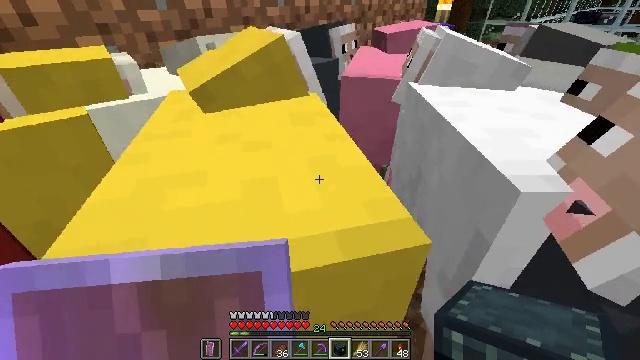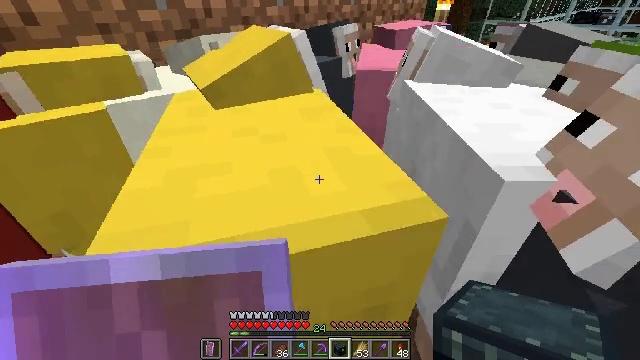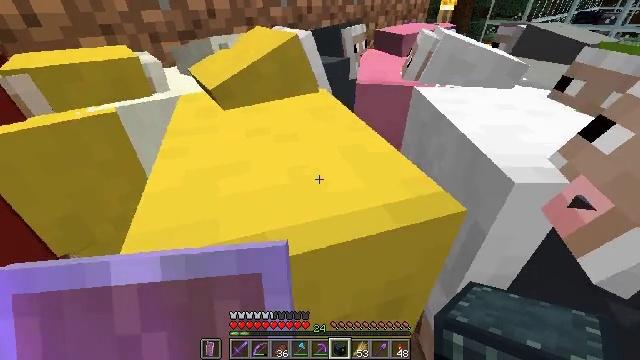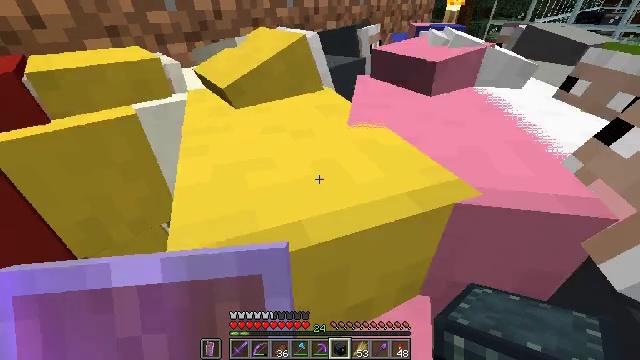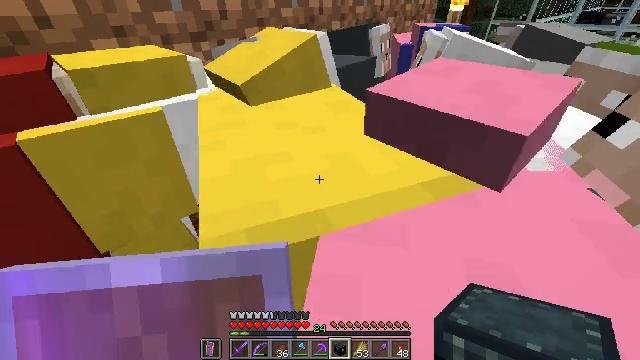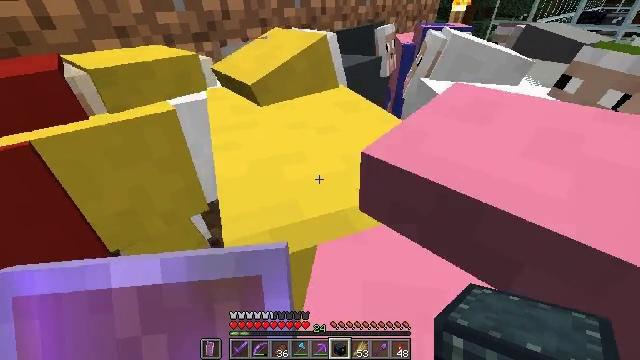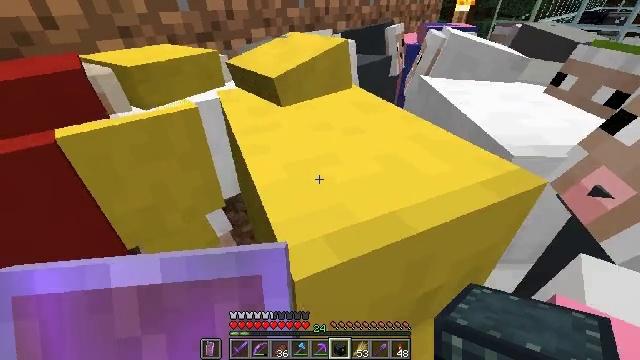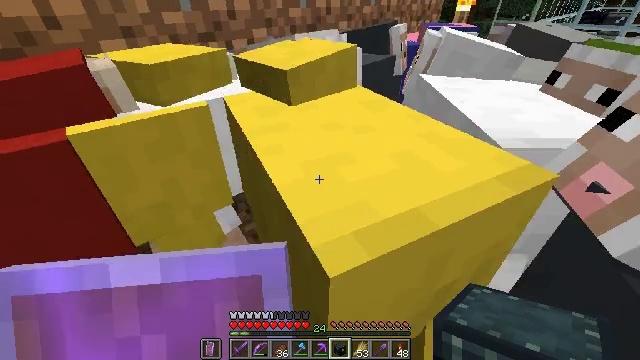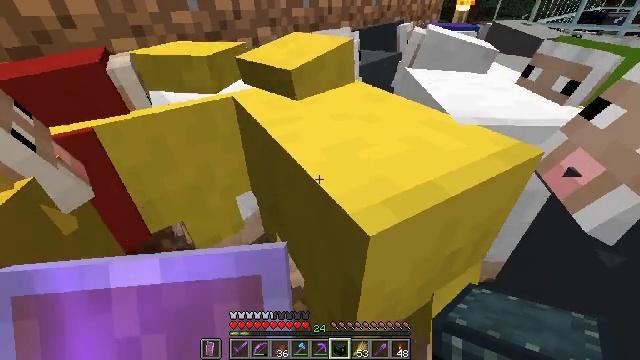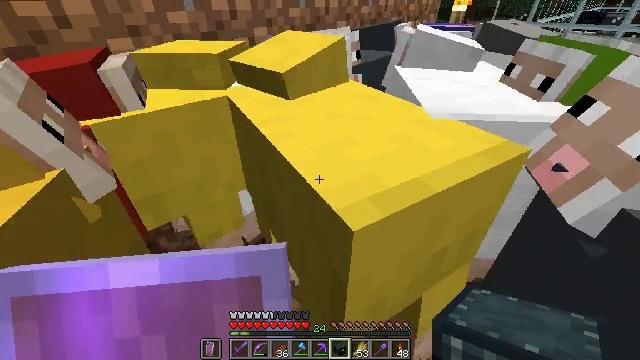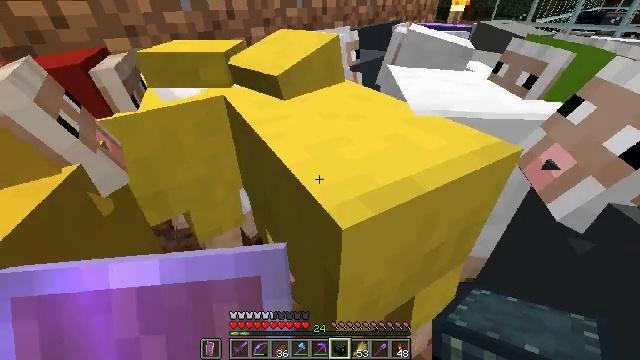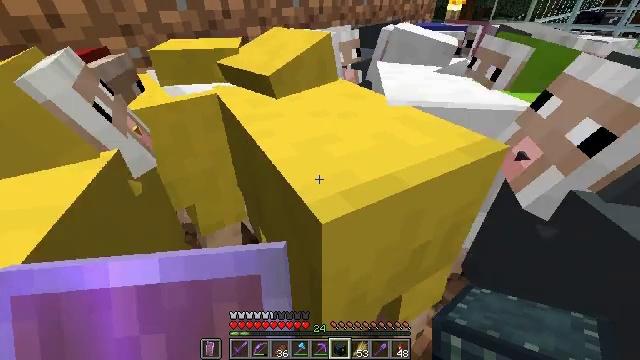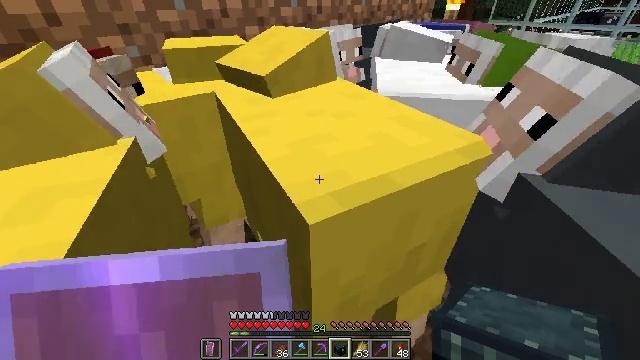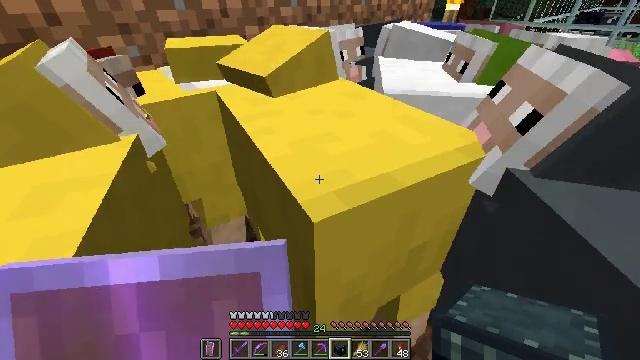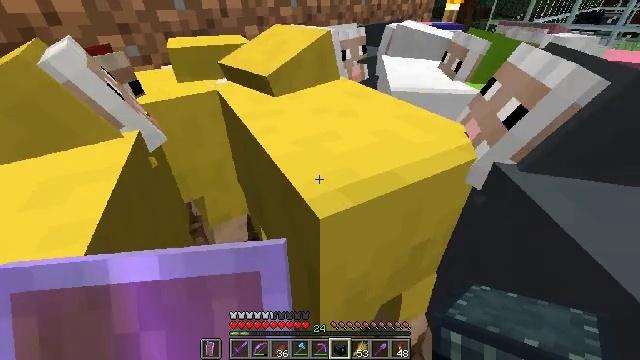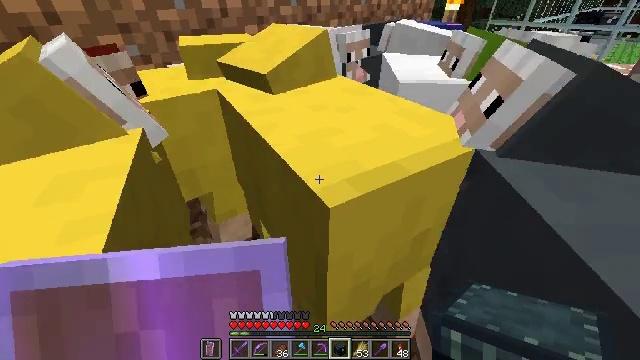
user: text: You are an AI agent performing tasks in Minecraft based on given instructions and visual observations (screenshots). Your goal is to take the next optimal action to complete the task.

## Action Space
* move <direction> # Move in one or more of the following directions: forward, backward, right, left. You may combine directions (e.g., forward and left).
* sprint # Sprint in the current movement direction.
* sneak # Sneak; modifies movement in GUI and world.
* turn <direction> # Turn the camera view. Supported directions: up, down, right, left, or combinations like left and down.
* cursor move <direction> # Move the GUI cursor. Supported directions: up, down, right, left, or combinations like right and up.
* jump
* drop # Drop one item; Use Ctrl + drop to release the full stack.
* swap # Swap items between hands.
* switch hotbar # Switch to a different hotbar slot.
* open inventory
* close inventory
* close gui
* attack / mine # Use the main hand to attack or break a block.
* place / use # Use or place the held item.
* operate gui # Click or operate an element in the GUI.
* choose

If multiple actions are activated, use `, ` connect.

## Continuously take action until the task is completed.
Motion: motion action
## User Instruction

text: Combat the sheep.
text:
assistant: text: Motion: no_op
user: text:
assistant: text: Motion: no_op
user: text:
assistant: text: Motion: no_op
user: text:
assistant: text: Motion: no_op
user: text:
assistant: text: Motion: no_op
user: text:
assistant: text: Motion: no_op
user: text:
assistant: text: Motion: no_op
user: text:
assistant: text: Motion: no_op
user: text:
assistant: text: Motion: no_op
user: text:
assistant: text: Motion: no_op
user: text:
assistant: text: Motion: no_op
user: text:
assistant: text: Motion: no_op
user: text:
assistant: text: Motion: no_op
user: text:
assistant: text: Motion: no_op
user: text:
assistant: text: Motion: no_op
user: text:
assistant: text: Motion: no_op
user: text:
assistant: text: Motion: turn right
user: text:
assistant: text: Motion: turn right
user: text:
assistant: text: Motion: turn right
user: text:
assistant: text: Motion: no_op
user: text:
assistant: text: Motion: no_op
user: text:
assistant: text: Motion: no_op
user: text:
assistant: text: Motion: no_op
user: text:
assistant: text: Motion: no_op
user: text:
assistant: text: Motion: no_op
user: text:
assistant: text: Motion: no_op
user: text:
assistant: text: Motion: move forward, turn left and up
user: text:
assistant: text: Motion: move forward, turn left and up
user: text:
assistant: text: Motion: move forward, turn left
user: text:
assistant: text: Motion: move forward